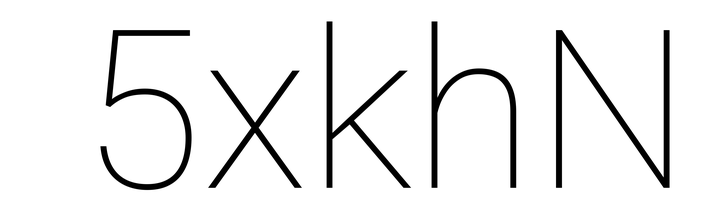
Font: Roboto_Thin